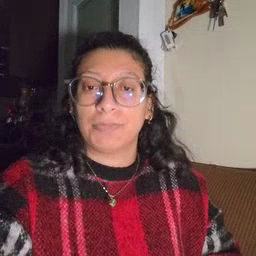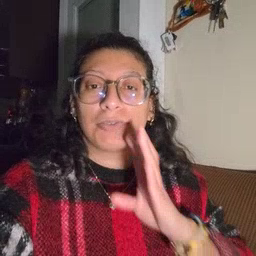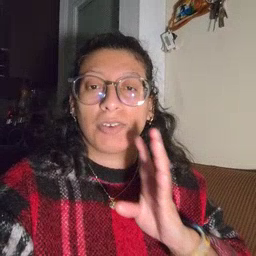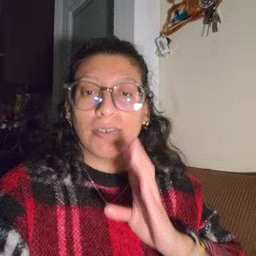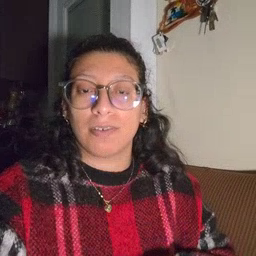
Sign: talk